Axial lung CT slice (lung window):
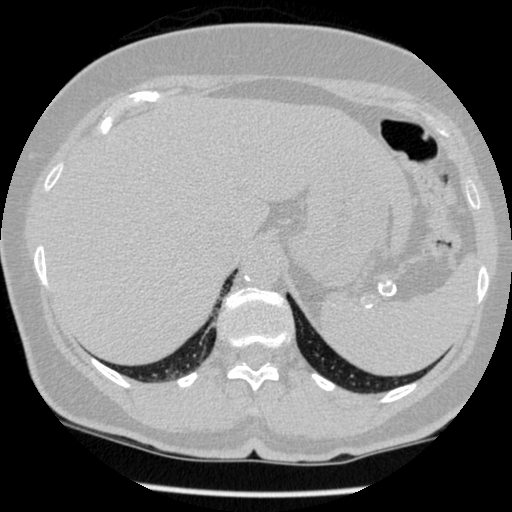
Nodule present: no